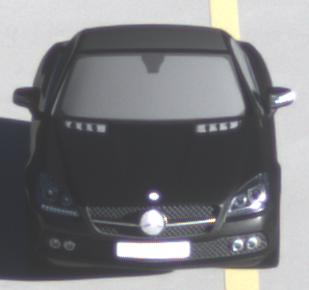
Make: Mercedes-Benz
Model: SLK 200
Detailed model: SLK-Class (172)
Model produced from: 2011/03
Model produced until: 2015/04
Doors: 2
Color: black
Road condition: dry road
Daytime: morning or afternoon
Contrast: high contrast